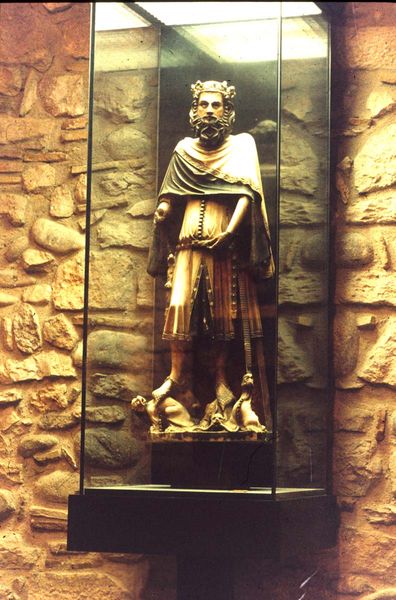
Titel: Statue Karls des Großen
Institution: Gerona, Museo Diocesano
Schlagwörter: fuß, hand, mann, umhang, glas, holz, licht, gürtel, rot, rock, bart, wand, arme, augen, bibel, leiche, sockel, stehen, steine, tot, figur, gewand, mantel, krone, engel, skulptur, statue, füße, mauer, beleuchtung, könig, bauch, knöpfe, bemalt, foto, schwert, leichen, soldat, tote, vitrine, kasten, bruchstein, drachen, umahng, hüftgürtel, natursteinmauer, glaskasten, umhag, manmn, krpone, brauearm, arm beschädigt, kostbares gewand, leere hände